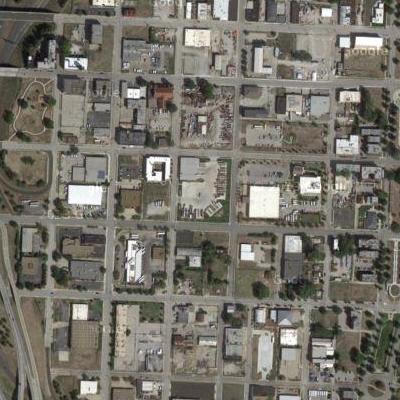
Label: Industry